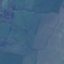
Label: Pasture